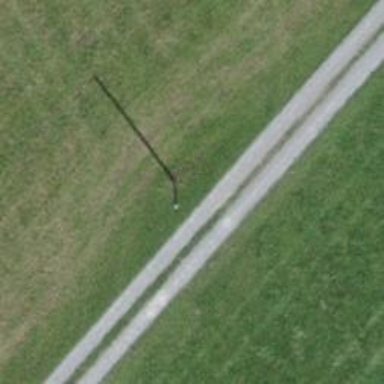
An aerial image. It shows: Utility pole as the man-made structure.